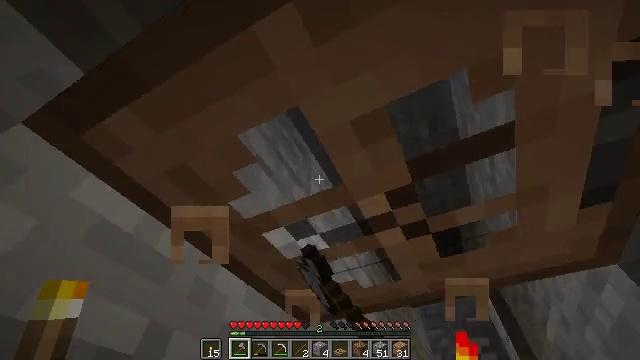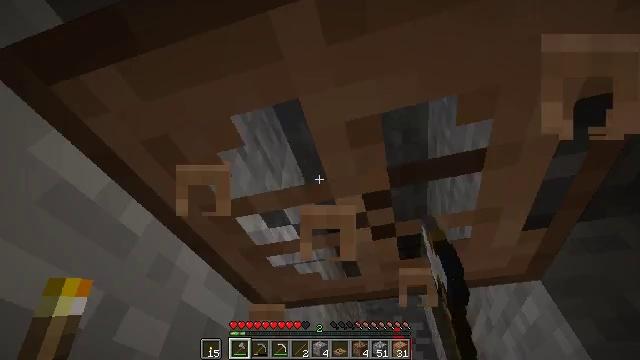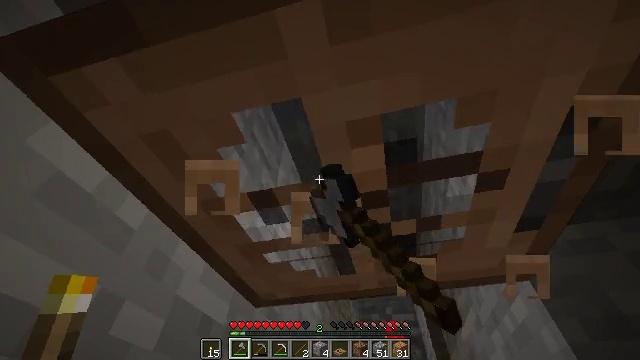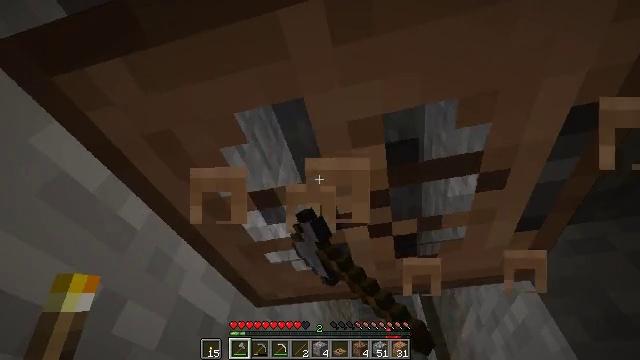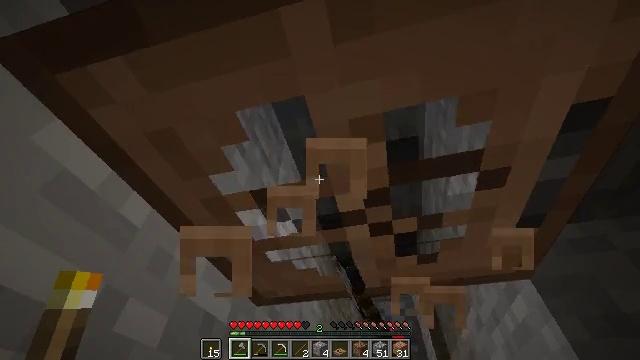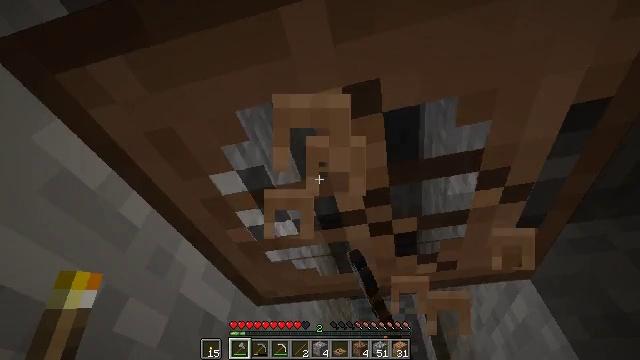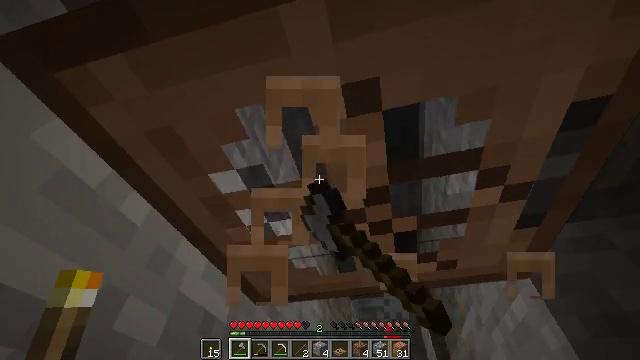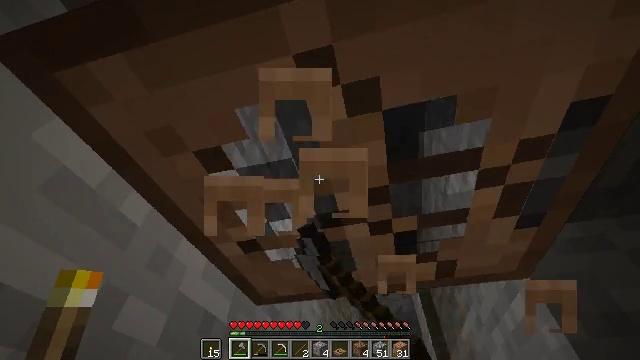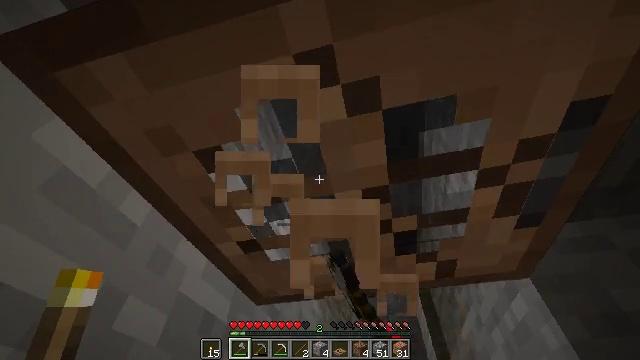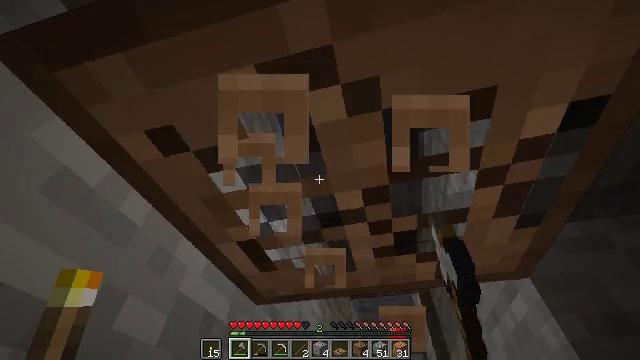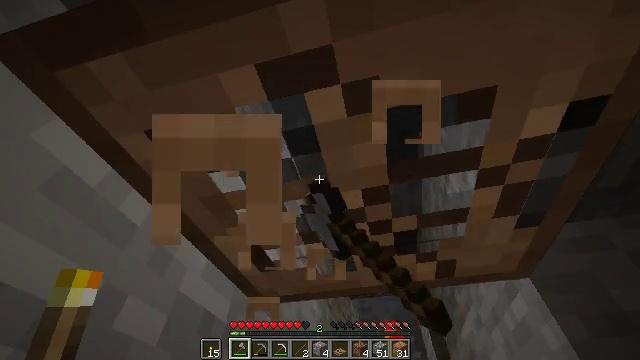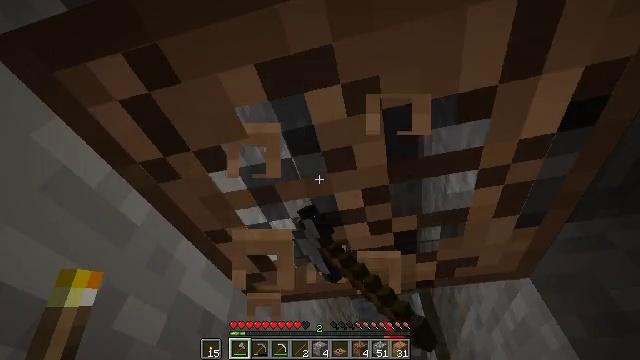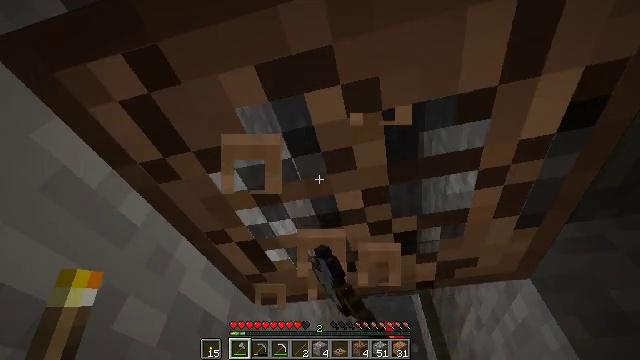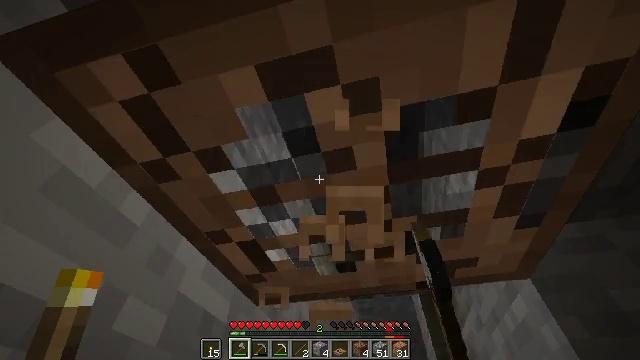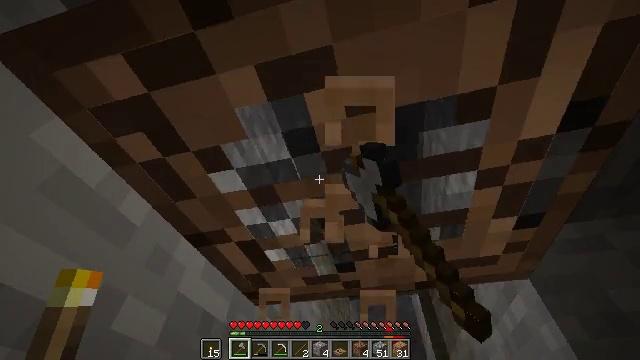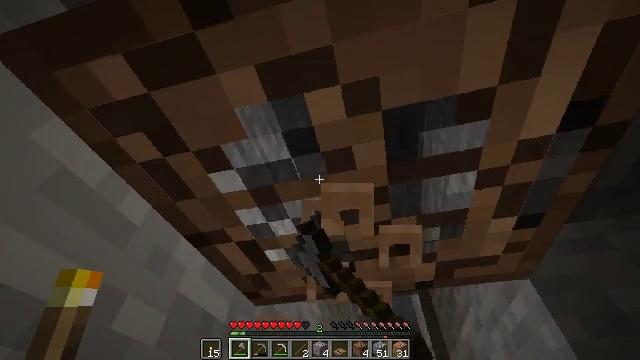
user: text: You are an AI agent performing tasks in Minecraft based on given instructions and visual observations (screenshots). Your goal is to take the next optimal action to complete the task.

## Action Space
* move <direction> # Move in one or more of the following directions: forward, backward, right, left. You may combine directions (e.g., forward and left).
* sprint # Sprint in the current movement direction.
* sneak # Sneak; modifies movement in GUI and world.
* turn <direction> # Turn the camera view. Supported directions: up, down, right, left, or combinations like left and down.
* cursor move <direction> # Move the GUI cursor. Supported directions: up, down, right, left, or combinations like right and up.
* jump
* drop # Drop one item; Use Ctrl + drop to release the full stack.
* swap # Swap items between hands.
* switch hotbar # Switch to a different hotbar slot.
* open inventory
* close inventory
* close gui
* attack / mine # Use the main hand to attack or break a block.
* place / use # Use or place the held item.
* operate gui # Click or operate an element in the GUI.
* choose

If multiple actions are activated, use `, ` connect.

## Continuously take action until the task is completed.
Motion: motion action
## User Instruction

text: Break the jungle trapdoor to collect it.
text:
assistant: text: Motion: turn right and down, attack / mine
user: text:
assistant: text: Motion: turn right, attack / mine
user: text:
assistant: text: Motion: attack / mine
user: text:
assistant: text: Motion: attack / mine
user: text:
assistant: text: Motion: attack / mine
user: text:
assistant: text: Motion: attack / mine
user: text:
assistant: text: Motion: attack / mine
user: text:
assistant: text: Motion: attack / mine
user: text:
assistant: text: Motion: attack / mine
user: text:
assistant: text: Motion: attack / mine
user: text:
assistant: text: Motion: attack / mine
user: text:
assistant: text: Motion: attack / mine
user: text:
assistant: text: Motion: attack / mine
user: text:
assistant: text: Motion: attack / mine
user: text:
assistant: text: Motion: attack / mine
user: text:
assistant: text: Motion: attack / mine
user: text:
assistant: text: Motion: no_op
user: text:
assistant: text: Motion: no_op
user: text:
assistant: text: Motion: no_op
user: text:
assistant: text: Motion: no_op
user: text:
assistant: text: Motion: no_op